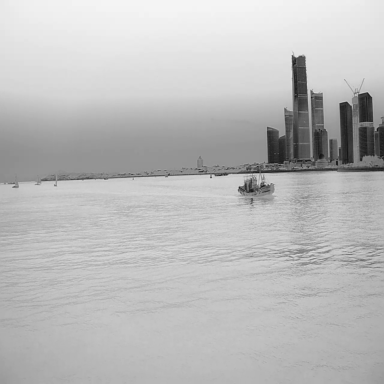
There are four bulk_carriers in the infrared image.